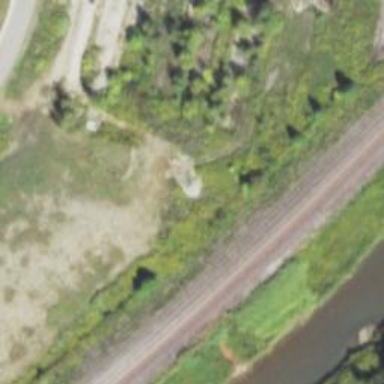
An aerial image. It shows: Railway spur service.